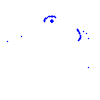
Particle: proton